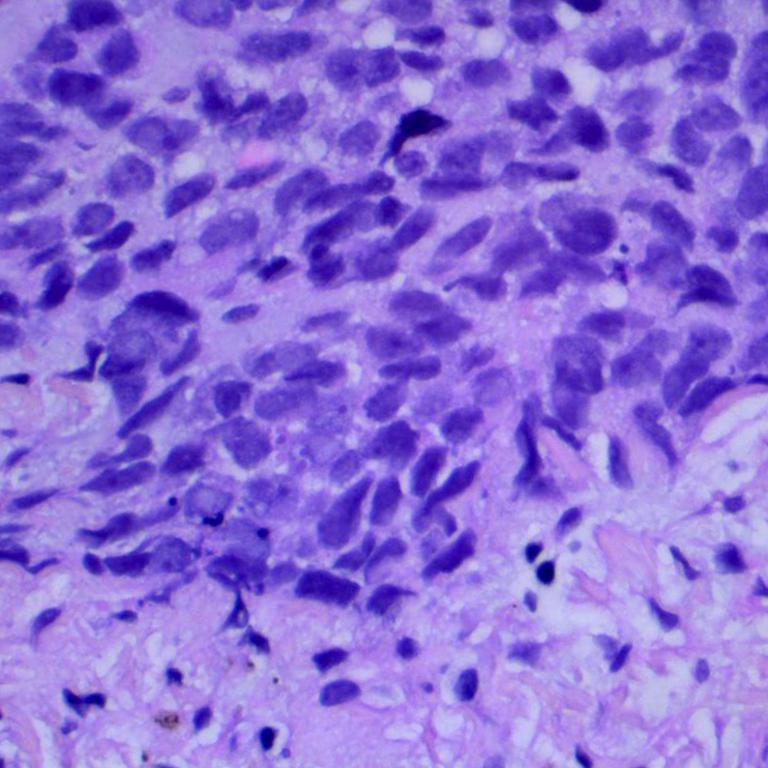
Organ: lung
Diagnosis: squamous carcinomas